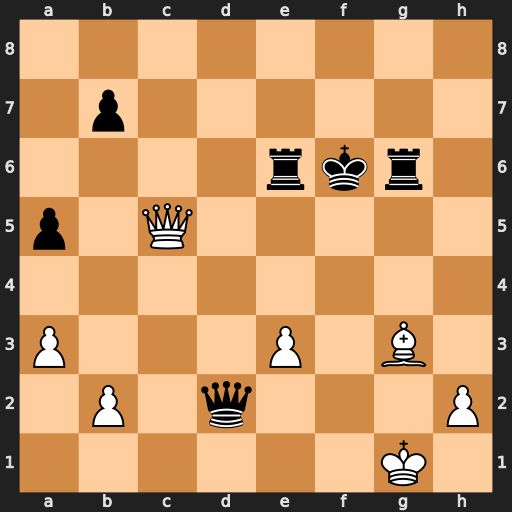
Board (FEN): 8/1p6/4rkr1/p1Q5/8/P3P1B1/1P1q3P/6K1
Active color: w
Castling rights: -
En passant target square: -
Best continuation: Qf8+ Kg5 Qf4+ Kh5 Qh4#